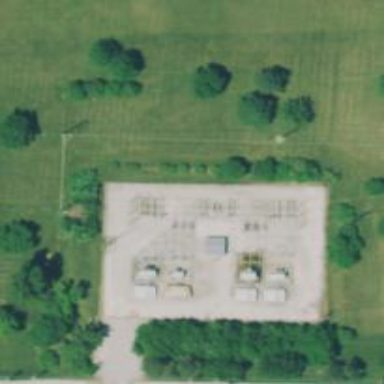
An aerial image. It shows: Distribution level power substation surrounded by fence.